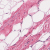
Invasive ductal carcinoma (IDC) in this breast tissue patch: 0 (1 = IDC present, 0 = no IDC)